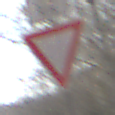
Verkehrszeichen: VorfahrtGewaehren
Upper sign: RichtungsangabeDurchPfeile9
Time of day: MorningAfternoon
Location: Outdoor (Nature)
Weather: Clear
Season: Winter
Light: Natural